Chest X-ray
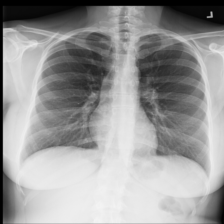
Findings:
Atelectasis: negative
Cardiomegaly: negative
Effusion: negative
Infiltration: negative
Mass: negative
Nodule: negative
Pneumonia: negative
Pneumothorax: negative
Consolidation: negative
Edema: negative
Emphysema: negative
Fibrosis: negative
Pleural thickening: negative
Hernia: negative